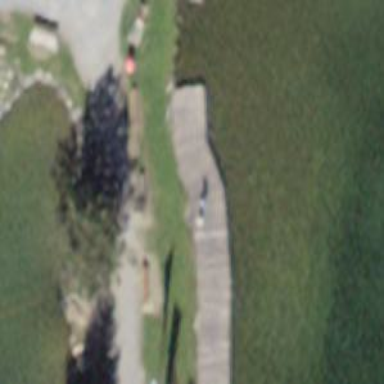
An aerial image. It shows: Boardwalk path crossing over the road.